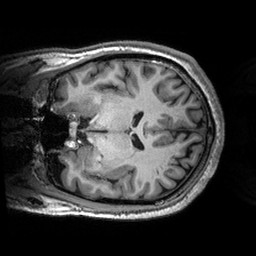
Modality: T1w
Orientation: coronal
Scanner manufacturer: siemens
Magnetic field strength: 3 T
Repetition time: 2.53 s
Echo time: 0.00288 s